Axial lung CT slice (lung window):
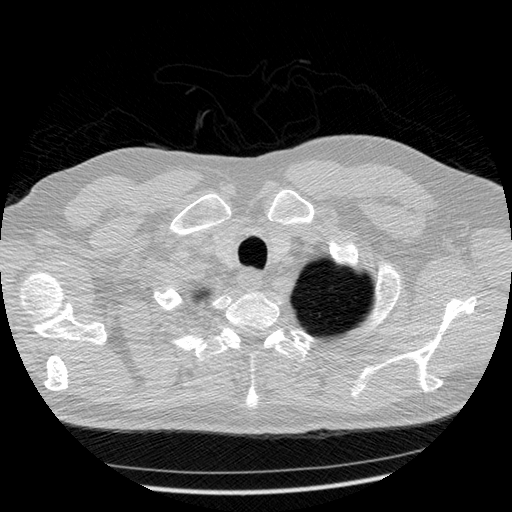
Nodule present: no